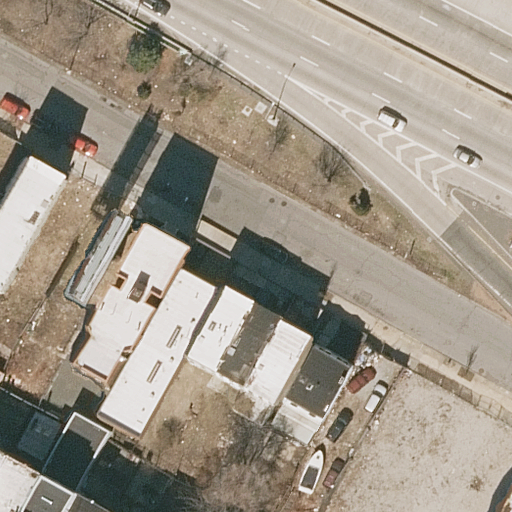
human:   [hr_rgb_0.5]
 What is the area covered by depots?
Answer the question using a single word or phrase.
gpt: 0m2

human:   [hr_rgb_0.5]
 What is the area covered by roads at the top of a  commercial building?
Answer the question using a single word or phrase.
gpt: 0m2

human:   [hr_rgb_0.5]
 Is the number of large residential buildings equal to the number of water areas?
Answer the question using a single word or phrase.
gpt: yes

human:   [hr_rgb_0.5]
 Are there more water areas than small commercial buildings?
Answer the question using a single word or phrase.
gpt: no

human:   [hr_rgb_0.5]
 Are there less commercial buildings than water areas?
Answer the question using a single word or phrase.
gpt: no

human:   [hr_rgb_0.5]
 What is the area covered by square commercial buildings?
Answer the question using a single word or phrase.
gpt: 0m2

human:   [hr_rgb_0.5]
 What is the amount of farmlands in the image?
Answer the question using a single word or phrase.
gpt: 0

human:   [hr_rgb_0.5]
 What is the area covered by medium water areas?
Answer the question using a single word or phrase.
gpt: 0m2

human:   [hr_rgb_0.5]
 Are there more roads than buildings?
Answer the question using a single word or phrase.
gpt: no

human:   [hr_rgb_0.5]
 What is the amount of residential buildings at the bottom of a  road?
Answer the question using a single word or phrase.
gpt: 13

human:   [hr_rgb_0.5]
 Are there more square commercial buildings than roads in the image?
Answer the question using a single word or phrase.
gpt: no

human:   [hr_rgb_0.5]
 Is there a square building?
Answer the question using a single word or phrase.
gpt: no

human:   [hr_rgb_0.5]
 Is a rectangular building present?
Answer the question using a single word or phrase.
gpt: yes

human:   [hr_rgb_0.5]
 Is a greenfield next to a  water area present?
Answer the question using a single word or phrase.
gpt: no

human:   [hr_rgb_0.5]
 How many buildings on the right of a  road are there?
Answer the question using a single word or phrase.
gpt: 2

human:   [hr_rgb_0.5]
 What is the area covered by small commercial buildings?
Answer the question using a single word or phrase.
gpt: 0m2

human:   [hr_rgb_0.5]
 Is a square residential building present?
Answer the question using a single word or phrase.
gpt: no

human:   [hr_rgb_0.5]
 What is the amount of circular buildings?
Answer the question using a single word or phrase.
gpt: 0

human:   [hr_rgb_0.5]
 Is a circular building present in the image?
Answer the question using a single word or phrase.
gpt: no

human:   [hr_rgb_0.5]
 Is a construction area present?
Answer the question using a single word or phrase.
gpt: no

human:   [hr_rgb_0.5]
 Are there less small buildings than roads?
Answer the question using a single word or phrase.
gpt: no

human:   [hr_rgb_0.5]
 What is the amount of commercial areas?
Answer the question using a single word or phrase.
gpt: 0

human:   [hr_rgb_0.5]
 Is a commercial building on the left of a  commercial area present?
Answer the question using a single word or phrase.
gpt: no

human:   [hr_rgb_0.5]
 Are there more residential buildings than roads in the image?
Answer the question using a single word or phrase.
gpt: yes

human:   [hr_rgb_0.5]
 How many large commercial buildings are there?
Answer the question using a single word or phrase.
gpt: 0

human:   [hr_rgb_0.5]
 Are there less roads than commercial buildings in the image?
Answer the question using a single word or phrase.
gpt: no

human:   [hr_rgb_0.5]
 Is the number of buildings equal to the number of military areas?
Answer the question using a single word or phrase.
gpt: no

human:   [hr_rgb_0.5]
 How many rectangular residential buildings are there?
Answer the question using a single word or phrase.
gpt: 11

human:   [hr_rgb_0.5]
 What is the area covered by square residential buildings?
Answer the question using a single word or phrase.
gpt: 0m2

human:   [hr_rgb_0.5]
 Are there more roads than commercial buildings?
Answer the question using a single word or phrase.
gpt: yes

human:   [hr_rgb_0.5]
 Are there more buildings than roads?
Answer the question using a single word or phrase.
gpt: yes

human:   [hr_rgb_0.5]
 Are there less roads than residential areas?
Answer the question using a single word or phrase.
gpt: no

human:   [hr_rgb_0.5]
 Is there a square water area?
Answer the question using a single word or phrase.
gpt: no

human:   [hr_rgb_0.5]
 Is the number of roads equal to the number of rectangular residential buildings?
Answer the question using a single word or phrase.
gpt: no

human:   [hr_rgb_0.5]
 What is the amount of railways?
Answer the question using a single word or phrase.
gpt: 0

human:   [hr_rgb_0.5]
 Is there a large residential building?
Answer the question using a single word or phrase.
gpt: no